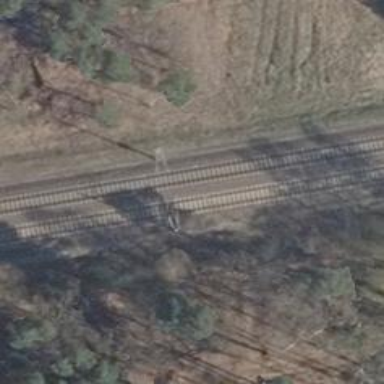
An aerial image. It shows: Milestone along the railway track with catenary mast.